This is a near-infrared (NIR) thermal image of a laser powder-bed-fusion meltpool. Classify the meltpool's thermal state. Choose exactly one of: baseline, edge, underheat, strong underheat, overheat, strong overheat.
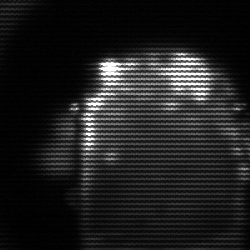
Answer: baseline